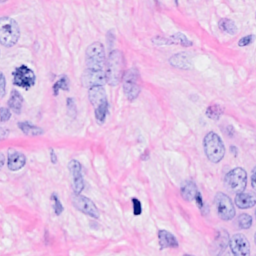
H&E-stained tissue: Breast